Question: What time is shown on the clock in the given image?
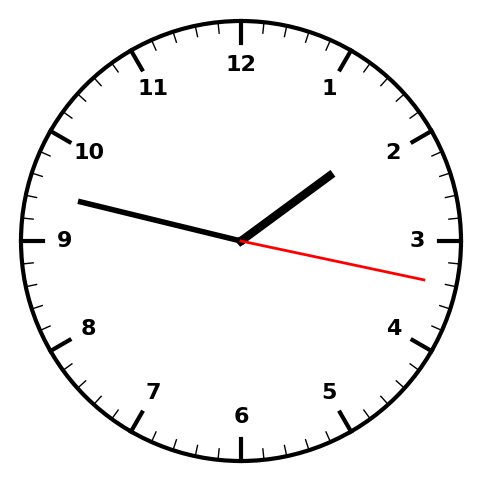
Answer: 01:47:17